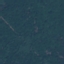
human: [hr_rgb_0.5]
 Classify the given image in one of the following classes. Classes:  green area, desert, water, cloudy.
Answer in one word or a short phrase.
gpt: green area